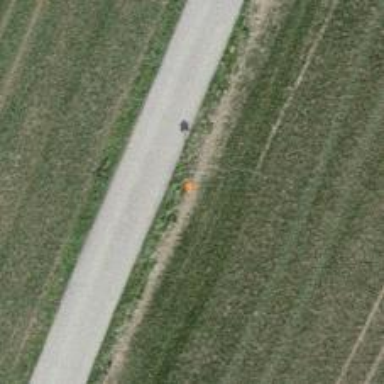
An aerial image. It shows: Aerial marker.